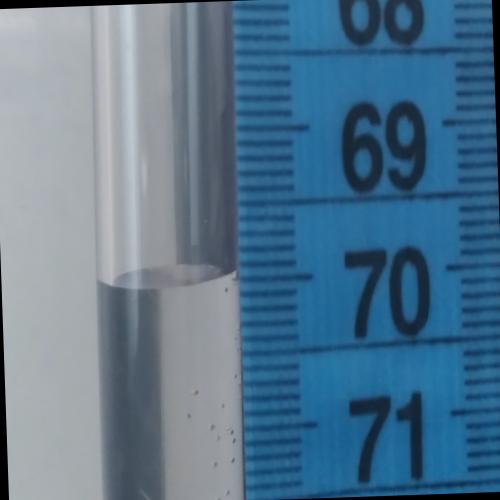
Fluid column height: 70.0 cm